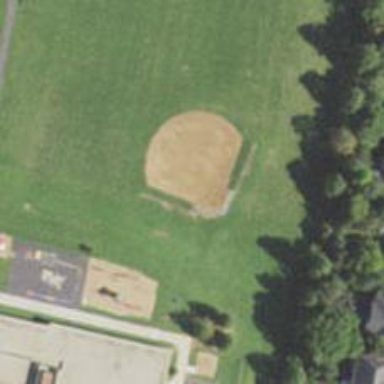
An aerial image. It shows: Baseball pitch for leisure land activities.